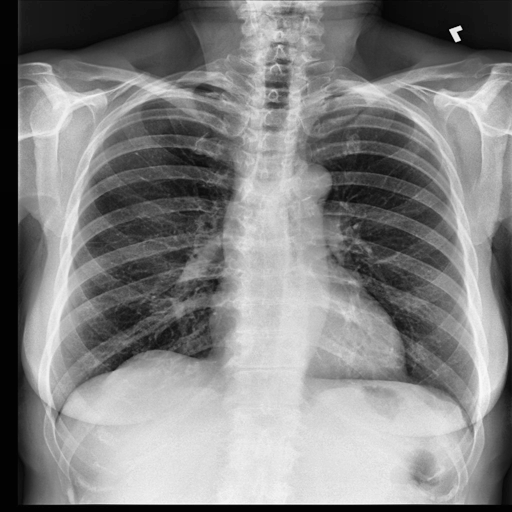
Finding: NORMAL